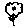
Label: flower